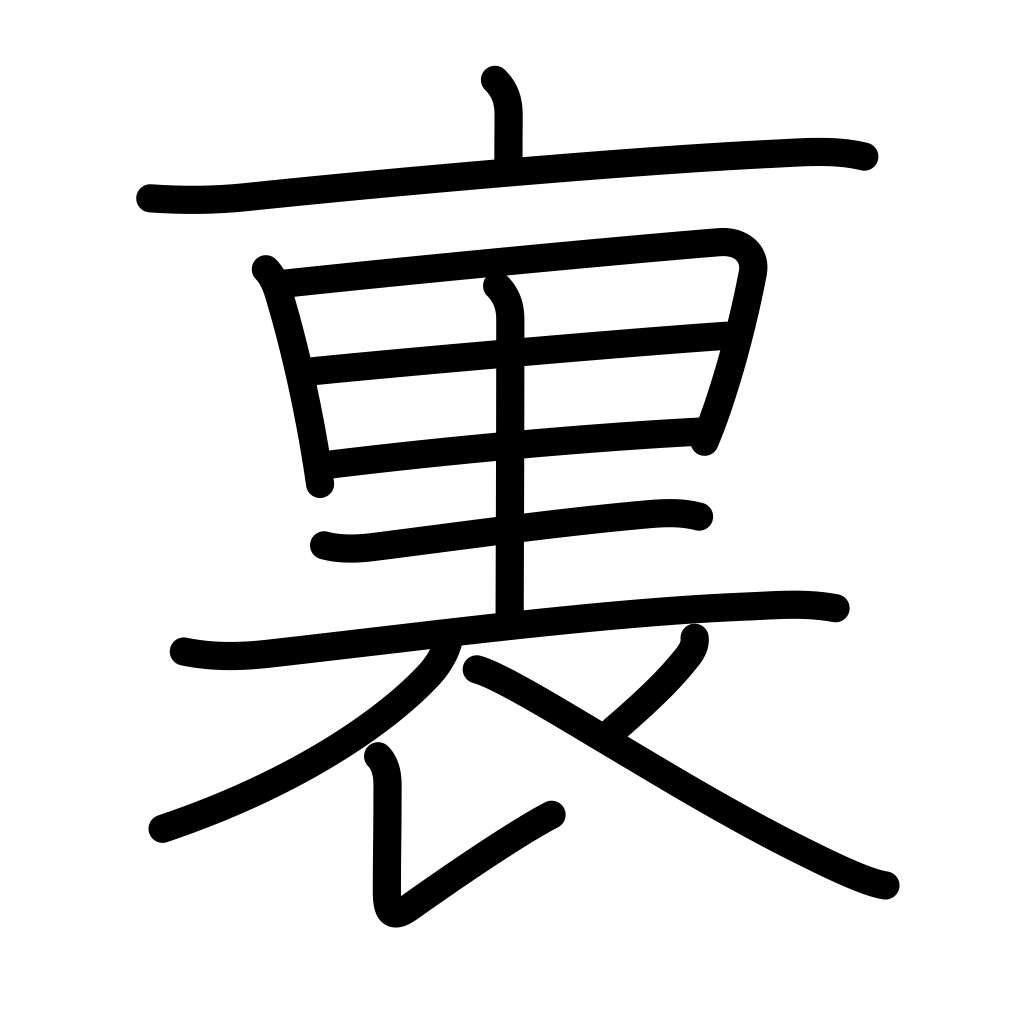
Meaning: back, amidst, in, reverse, inside, palm, sole, rear, lining, wrong side